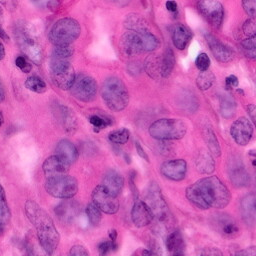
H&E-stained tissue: Pancreatic